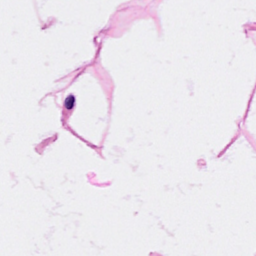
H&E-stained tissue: Breast